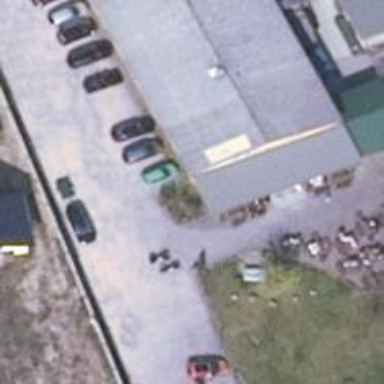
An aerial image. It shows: Restaurant.